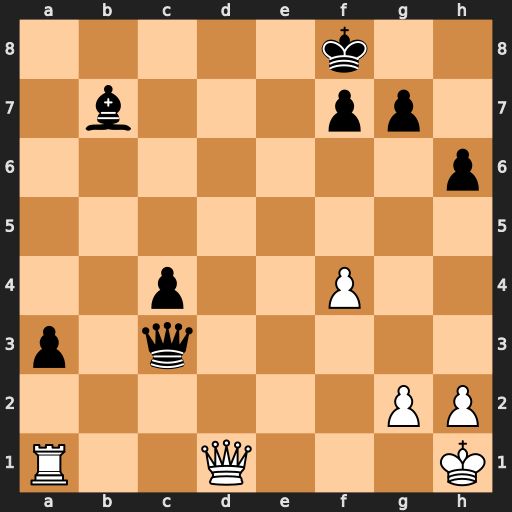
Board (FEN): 5k2/1b3pp1/7p/8/2p2P2/p1q5/6PP/R2Q3K
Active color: w
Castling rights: -
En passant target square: -
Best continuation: Qd8#